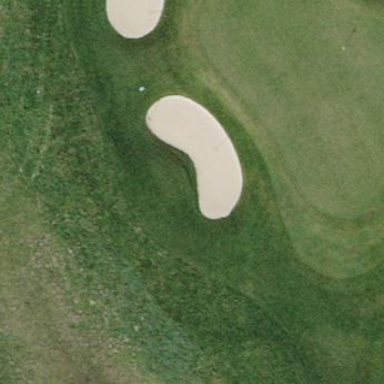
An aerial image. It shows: Golf bunker filled with natural sand.